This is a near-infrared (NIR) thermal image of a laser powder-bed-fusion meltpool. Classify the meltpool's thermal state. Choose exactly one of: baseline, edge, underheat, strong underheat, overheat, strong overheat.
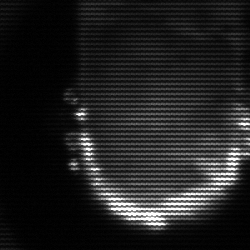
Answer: baseline